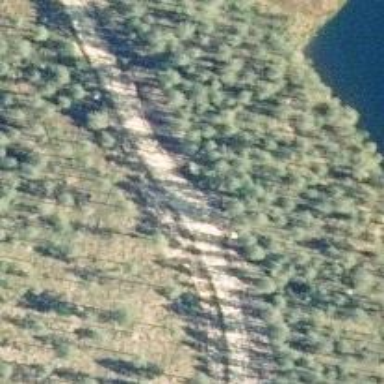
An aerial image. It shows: Path.